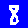
Digit: 8